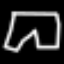
Label: pants